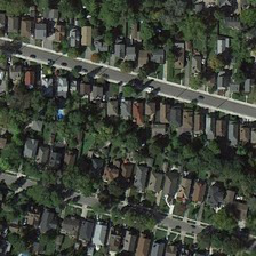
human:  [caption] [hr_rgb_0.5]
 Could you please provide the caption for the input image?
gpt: Two straight roads extend along these columns of housing.

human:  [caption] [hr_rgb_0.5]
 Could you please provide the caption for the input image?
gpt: two straight roads extend along these residential house files.

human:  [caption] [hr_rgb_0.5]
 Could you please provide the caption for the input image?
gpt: Two straight roads extend next to these rows of residential homes.

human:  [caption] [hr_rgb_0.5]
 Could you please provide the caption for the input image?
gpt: Two straight roads extend along these rows of residential buildings.

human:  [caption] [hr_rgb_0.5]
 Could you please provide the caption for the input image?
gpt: Two straight roads extend next to these rows of residential homes.